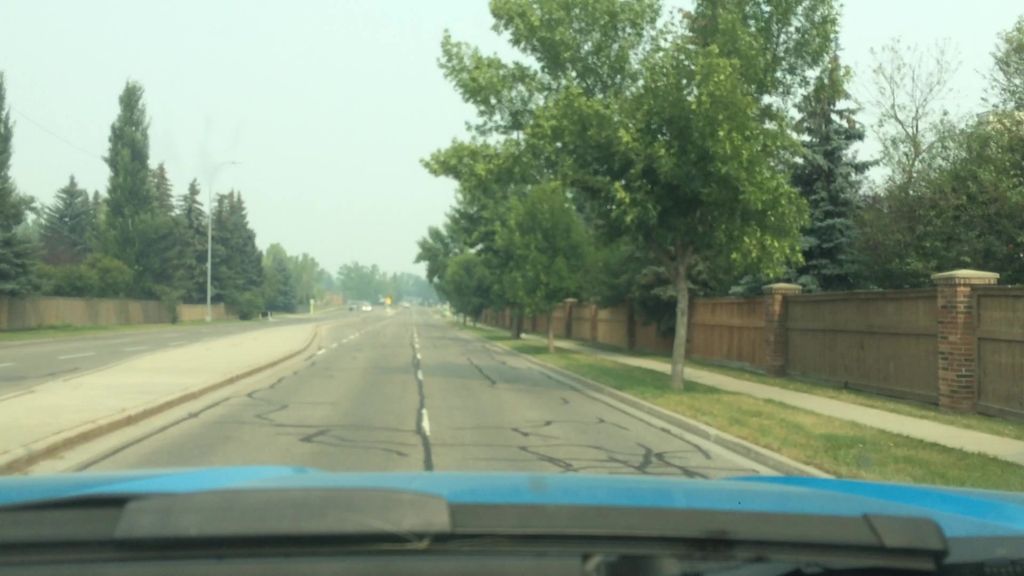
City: calgary